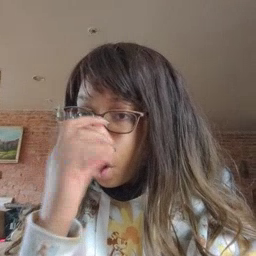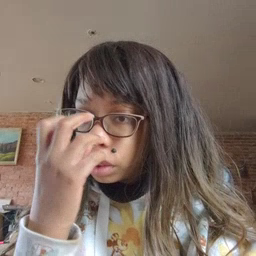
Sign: clown